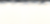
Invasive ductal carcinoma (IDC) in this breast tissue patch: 0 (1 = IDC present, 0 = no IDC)